Question: i try to Update version 5.0 layout Library inside android studio , but end of download return this error :
'''
Loading SDK information...
Refresh Sources:
Fetched Add-ons List successfully
Refresh Sources
Installing Archives:
Preparing to install archives
Installing SDK Platform Android 5.0.1, API 21, revision 2
Failed to rename directory E:\Android\SDK\platformsndroid-21 to
:\Android\SDK emp\PlatformPackage.old01.
SDK Manager: failed to install
-= Warning ! =-
A folder failed to be moved. On Windows this typically means that a program
is using that folder (for example Windows Explorer or your anti-virus software.)
Please momentarily deactivate your anti-virus software or close any running programs that may be accessing the directory 'E:\Android\SDK\platformsndroid-21'.
When ready, press YES to try again.
Note: you can use --force to override to yes.
[y/n] =>
Done. Nothing was installed.
'''

then i try to input 'y' character , disable Antivirus and check internet connection , but not resolve problem!
what is solution!?
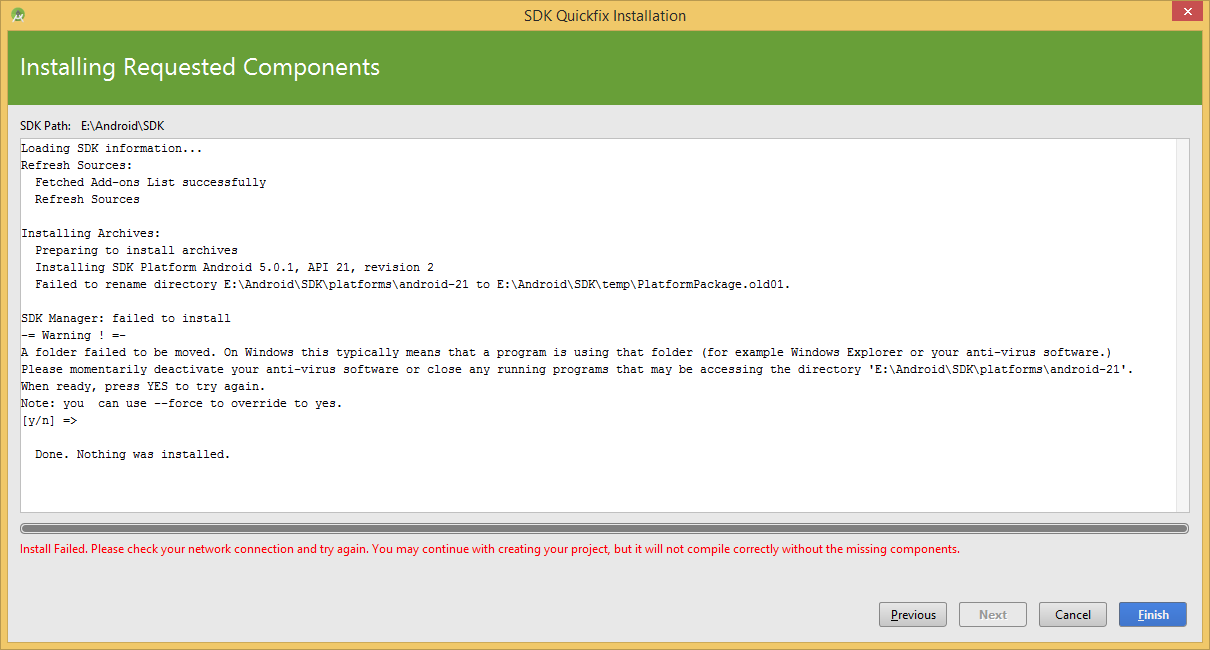
Answer: Ok
Finally i resolve it!
1. Closing all Programs that related and Used SDK folder.(For ensure , disabling Antivirus, even AVD , Genymotion and... )
2. This path : Menu ---> File ---> invalidate Caches/Restart
3. try again for download - But this time just unzip downloaded package(it not download again)